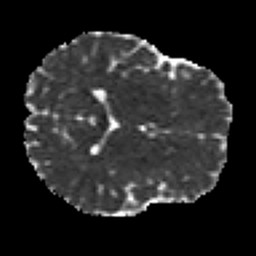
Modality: MD
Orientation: axial
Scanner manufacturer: siemens
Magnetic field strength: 3 T
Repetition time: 7.8 s
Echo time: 0.09 s